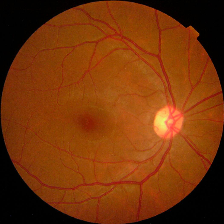
Diabetic retinopathy grade: No DR